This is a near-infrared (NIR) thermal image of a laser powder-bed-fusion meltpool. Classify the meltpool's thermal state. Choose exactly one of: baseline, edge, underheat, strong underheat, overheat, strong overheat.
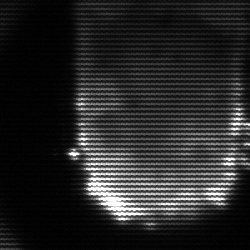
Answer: baseline